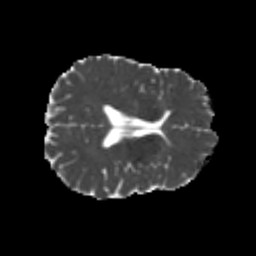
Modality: MD
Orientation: axial
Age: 26
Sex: male
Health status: healthy
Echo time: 0.074 s